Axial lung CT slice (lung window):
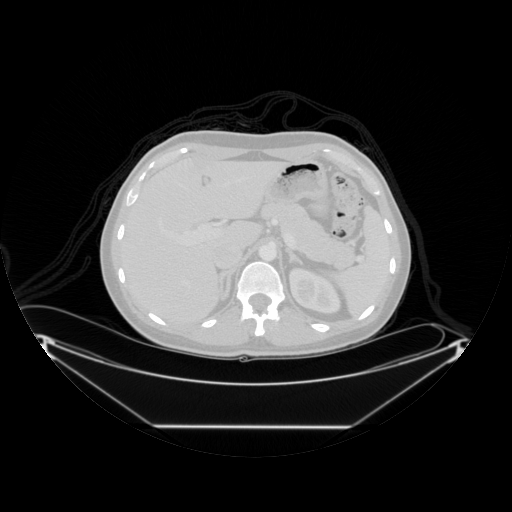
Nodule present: no